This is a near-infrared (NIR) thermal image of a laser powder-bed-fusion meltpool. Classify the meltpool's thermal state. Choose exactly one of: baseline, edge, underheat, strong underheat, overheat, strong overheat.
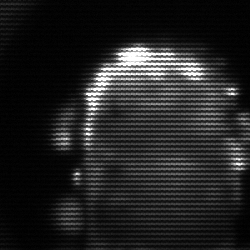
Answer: baseline